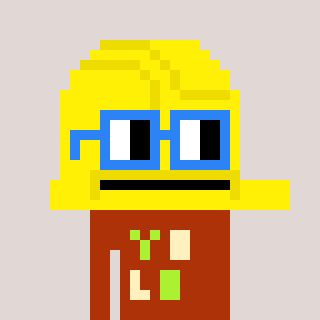
a pixel art character with square blue glasses, a construction helmet-shaped head and a hotbrown-colored body on a warm background